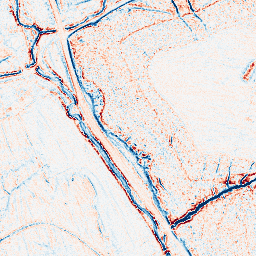
Category: edge_preserving
Decomposition family: anisotropic_diffusion
Decomposition parameters: iterations: 5
kappa: 50
gamma: 0.2
Upsampling method: quartic
Upsampling parameters: scale: 8
Upsampling scale: 8